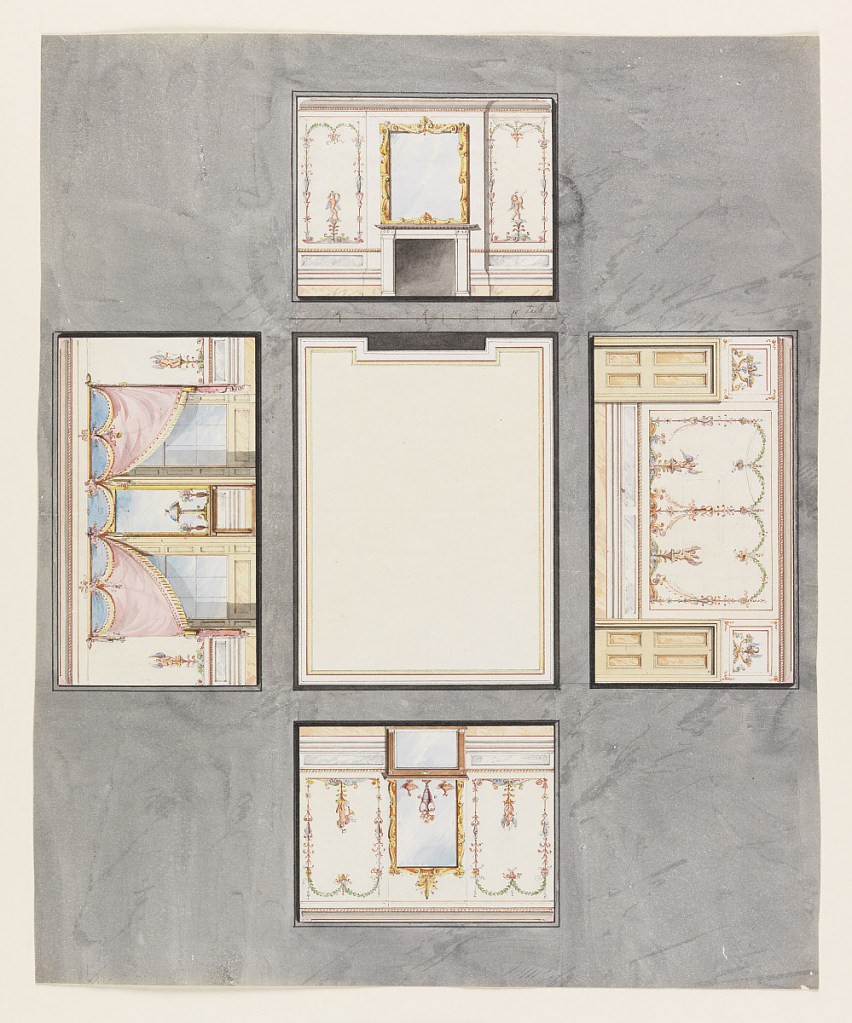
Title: Ceiling and Four Walls of a Room
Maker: Frederick Crace, English, 1779–1859
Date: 1815–22
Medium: Graphite, pen and black ink, brush and watercolor on wove paper
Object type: Drawing
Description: Against a gray background, ceiling at center. Upper wall has center fireplace with mirror above. Right wall has decorated panel, doors to left and right. Lower wall has console center with vases on it, mirror above. Left wall has console center, lamp and vases on it, curtained windows either side.